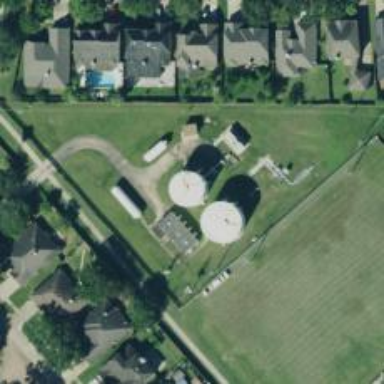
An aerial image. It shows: Silo.